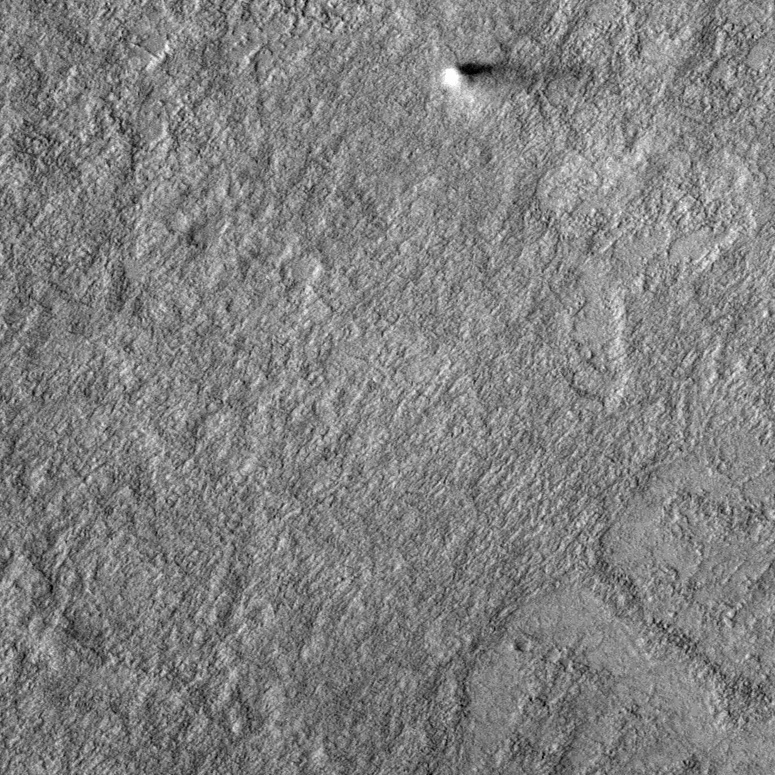
Label: dustdevil